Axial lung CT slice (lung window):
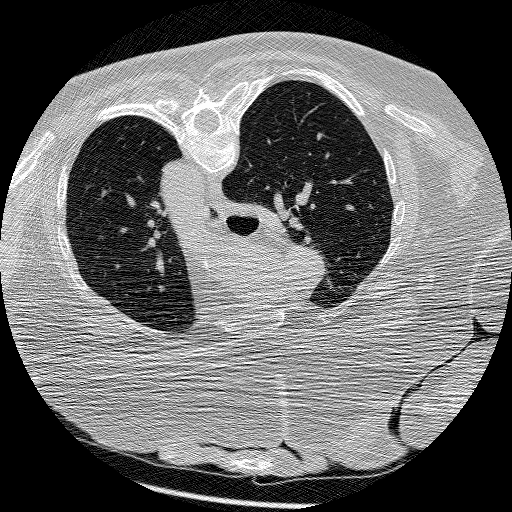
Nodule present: no